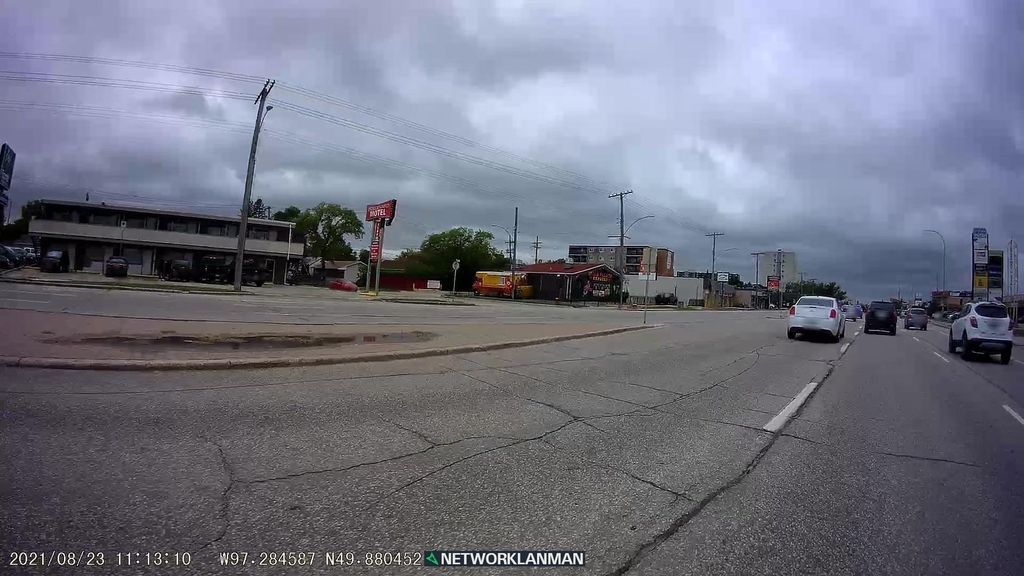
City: winnipeg